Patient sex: M
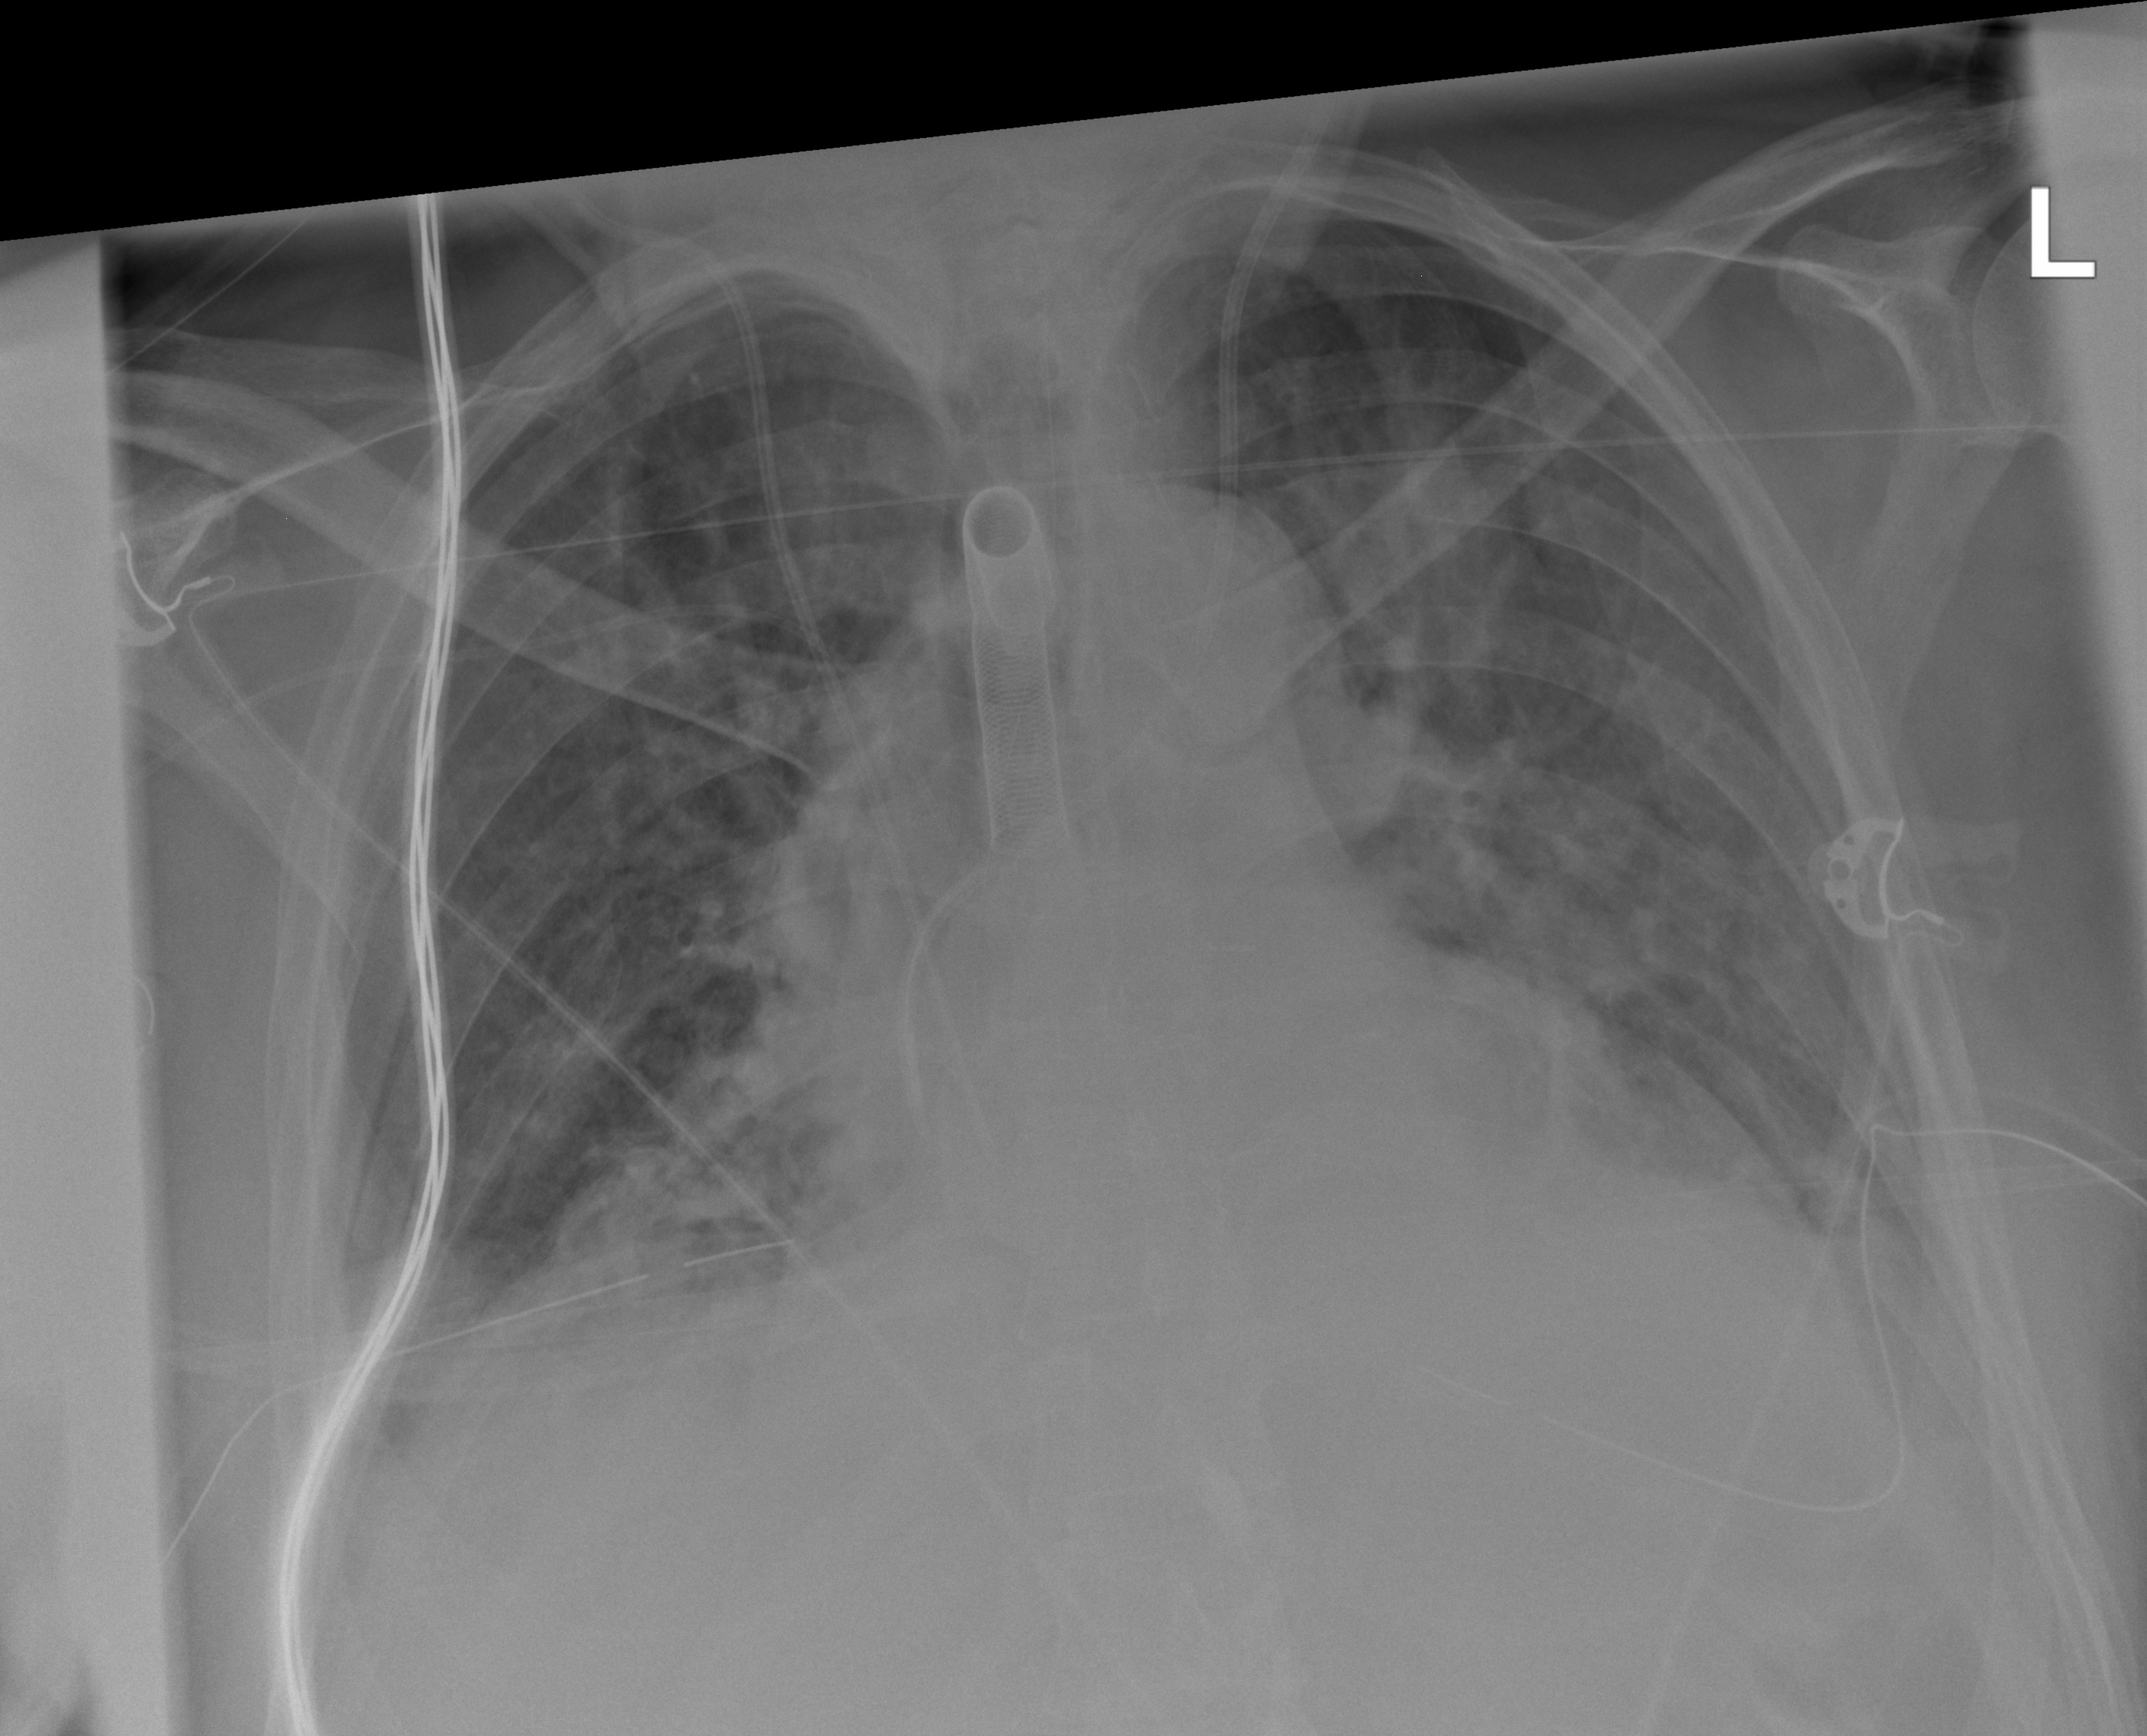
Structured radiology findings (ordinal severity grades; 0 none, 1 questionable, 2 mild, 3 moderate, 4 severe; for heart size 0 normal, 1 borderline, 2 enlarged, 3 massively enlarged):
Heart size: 1
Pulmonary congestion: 2
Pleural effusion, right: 2
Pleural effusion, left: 2
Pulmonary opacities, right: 2
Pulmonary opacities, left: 2
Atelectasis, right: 2
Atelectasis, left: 2